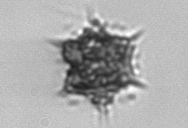
Label: Dictyocha